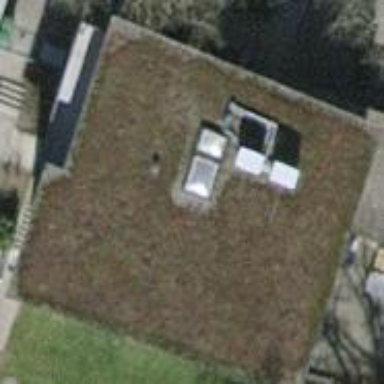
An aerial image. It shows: Kindergarten building with unique flat grass-covered roof.